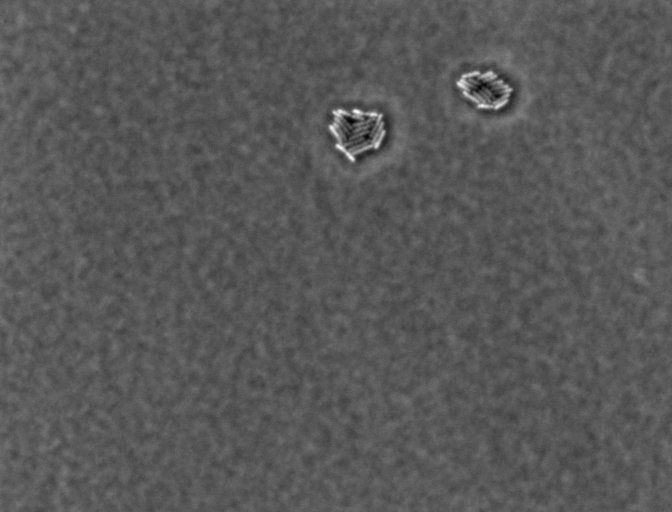
Salmonella enterica Typhimurium